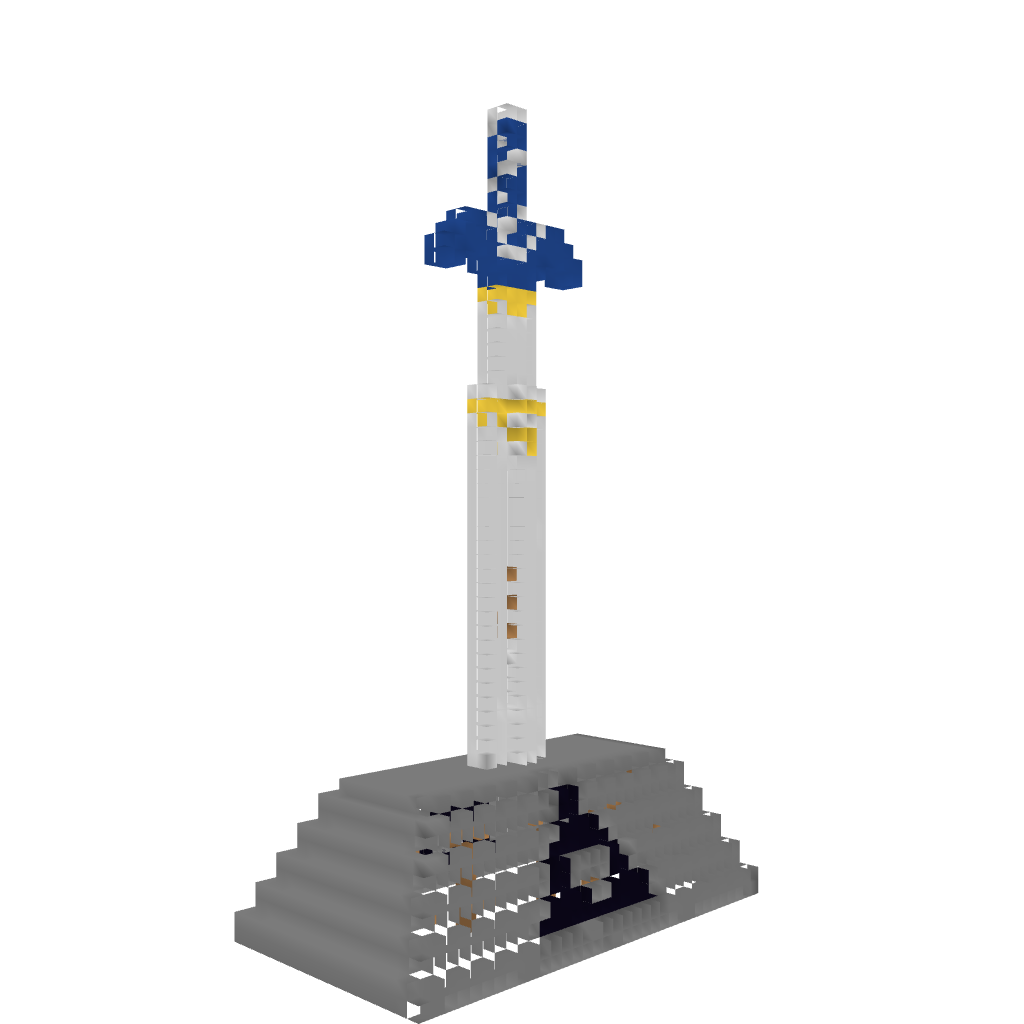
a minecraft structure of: The Master Sword in Pedestal